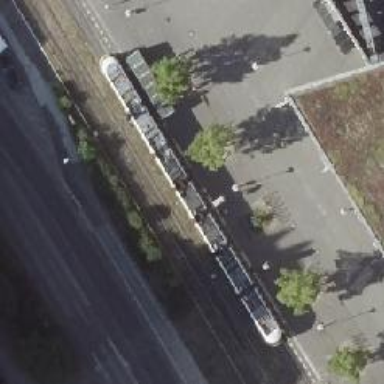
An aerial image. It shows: Tram stop.